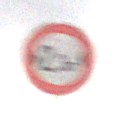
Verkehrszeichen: TatsaechlicheBreite2Komma3
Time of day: Midday
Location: Outdoor (Nature)
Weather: Overcast
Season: NotSpecified
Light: Natural